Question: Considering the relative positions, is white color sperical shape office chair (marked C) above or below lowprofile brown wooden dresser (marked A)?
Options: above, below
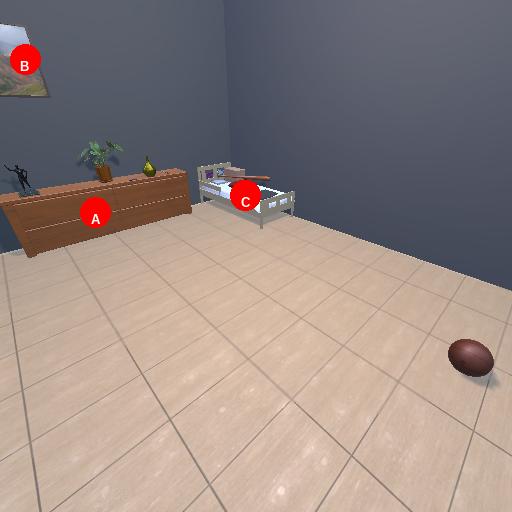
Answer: above